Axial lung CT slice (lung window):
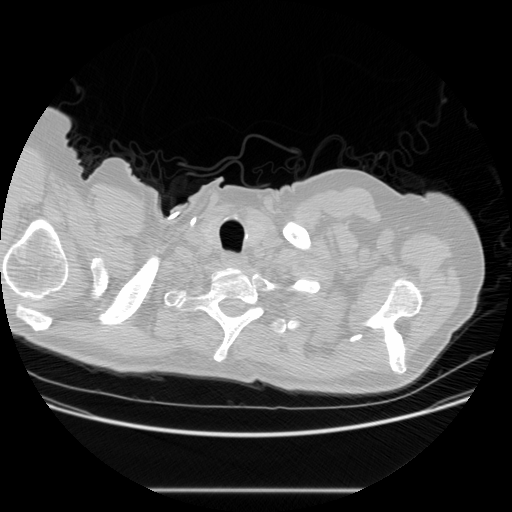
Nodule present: no